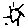
Label: sun